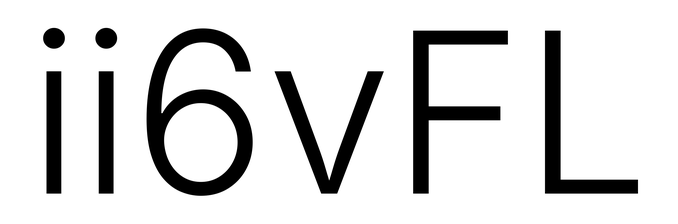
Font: Inter_Light